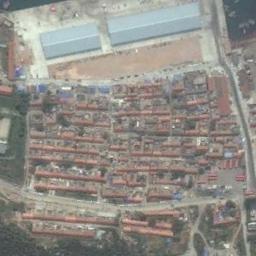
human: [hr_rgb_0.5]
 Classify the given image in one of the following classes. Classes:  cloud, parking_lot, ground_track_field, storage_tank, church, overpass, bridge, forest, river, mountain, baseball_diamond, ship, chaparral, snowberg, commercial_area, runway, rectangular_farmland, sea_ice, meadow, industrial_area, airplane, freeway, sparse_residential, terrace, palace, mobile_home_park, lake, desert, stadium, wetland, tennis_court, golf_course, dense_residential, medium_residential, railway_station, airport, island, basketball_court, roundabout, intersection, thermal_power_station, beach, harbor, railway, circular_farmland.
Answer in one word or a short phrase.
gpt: industrial_area